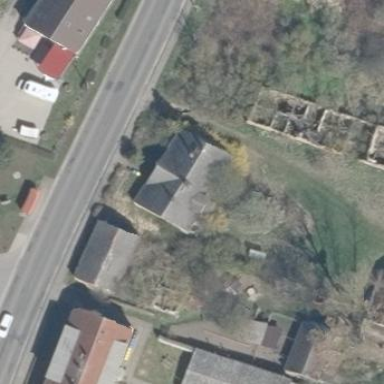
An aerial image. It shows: Gabled roof house.